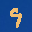
Label: 9